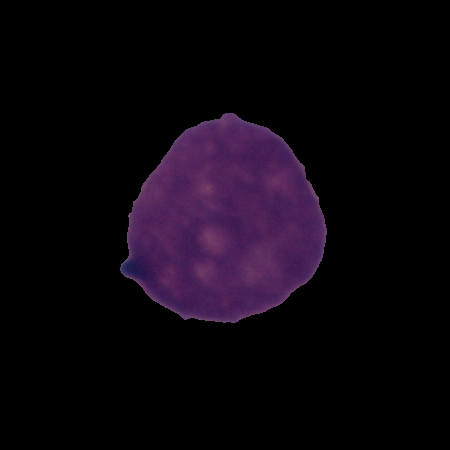
Label: cancer